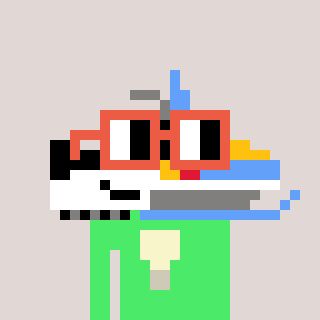
a pixel art character with square orange glasses, a snowmobile-shaped head and a teal-colored body on a warm background